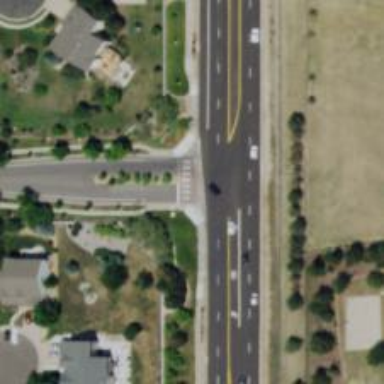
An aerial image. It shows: Marked road crossing.